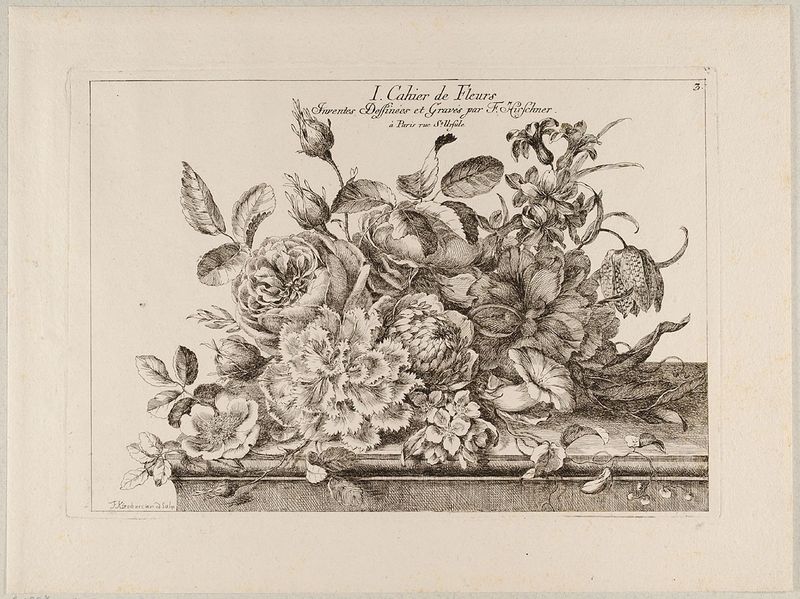
Titel: Blumen auf dem Sockel liegend, Blatt 3 aus der Folge 'I. Cahier de Fleurs Inventes Dessinées et Gravés par F. Kirschner à Paris rue St. Ursule'
Künstler: Friedrich Kirschner
Standort: Hamburg
Institution: Museum für Kunst und Gewerbe Hamburg
Schlagwörter: blätter, blumen, blüten, pflanzen, grafik, graphik, fotografie, photographie, druckgraphik, druckgrafik, radierung, knospe, gebinde, schnittblumen, blütenstempel, reproduktionen, druckerzeugnisse, blüte, blumenstrauß, ornamentstich, vorlageblätter, fleurs